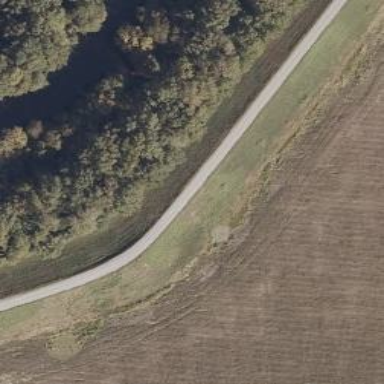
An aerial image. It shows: Track with grade2 tracktype and embankment dyke alongside.